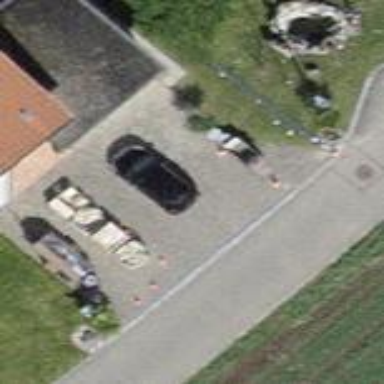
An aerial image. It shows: Garage building.